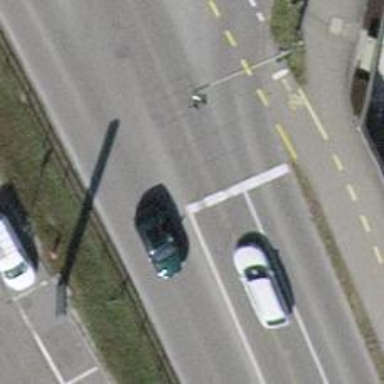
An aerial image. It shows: Road with traffic signals.